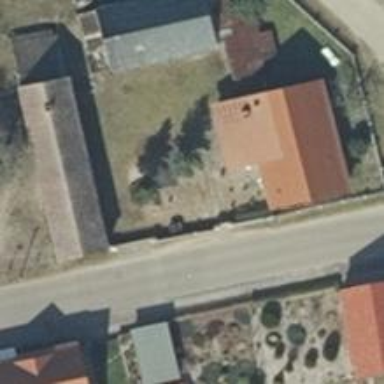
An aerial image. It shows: Gabled house with the roof oriented along the building.